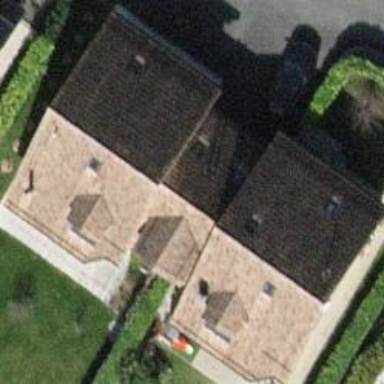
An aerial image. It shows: Semidetached house.